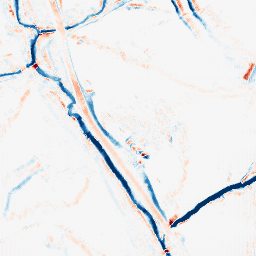
Category: morphological
Decomposition family: morphological_diamond
Decomposition parameters: operation: average
radius: 5
Upsampling method: fft_zeropad
Upsampling parameters: scale: 4
Upsampling scale: 4